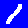
Digit: 1